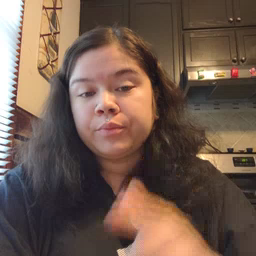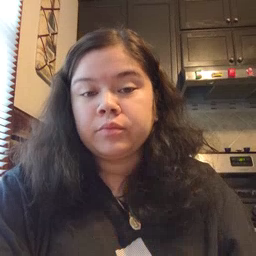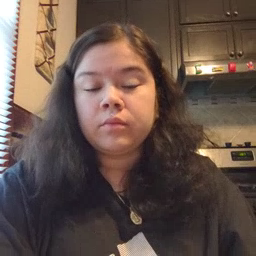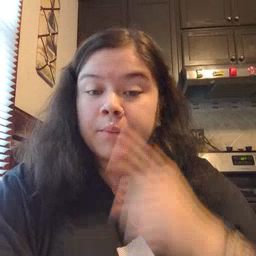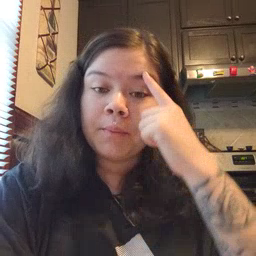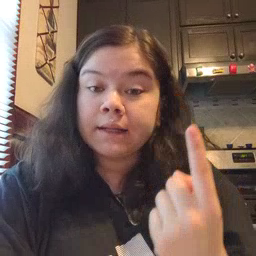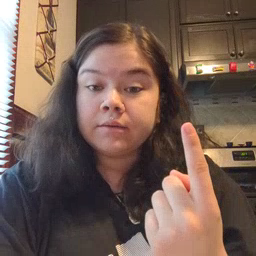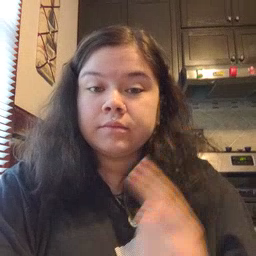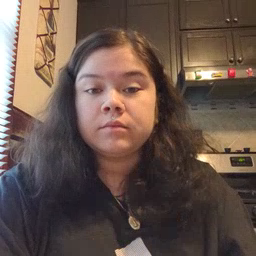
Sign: penny